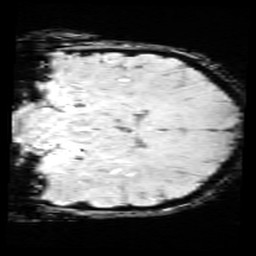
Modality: SWI
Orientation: coronal
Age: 14
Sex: female
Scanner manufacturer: siemens
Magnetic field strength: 3 T
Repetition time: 0.027 s
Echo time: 0.02 s